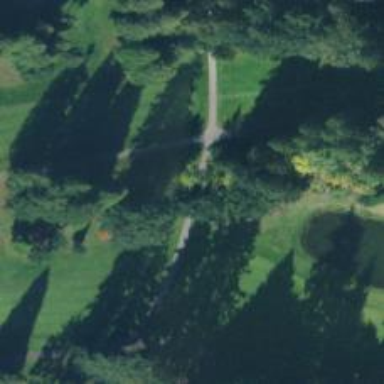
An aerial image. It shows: Golf cartpath that is also road path.